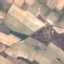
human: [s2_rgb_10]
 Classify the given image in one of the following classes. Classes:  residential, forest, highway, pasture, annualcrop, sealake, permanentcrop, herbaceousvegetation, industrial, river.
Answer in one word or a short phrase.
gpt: PermanentCrop